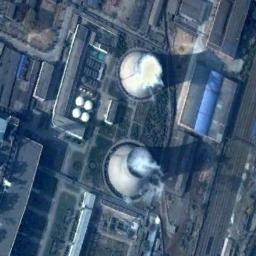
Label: thermal_power_station